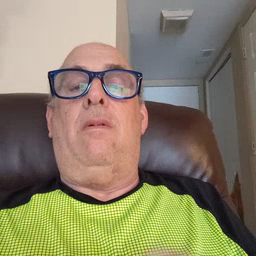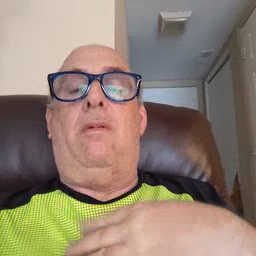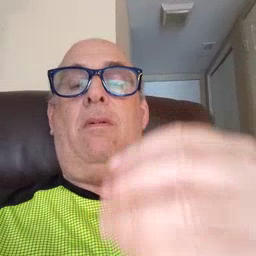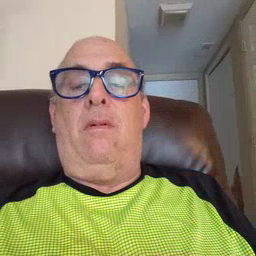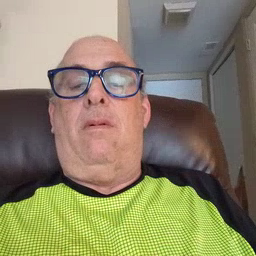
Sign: white